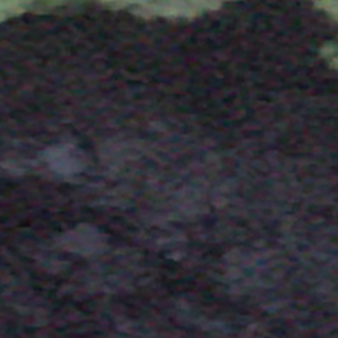
Label: other